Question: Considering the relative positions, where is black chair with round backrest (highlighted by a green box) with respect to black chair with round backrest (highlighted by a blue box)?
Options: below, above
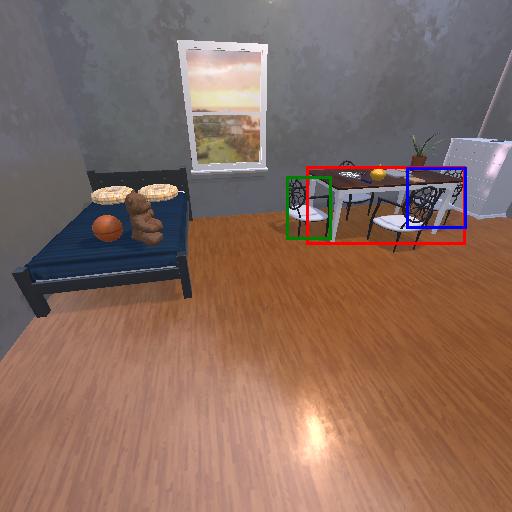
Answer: below